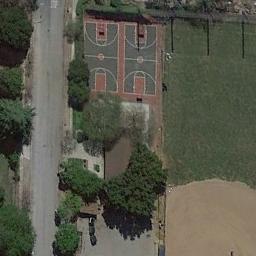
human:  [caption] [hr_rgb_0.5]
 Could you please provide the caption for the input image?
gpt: Two basketball courts next to a baseball diamond and a road beside .

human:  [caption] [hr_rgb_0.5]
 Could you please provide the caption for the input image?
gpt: There are two basketball courts surrounded by grass and trees with a road pass by .

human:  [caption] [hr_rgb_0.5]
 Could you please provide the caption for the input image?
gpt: Two basketball courts are between the road and a big lawn,With many trees nearby .

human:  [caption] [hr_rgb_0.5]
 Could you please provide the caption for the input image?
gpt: There are two basketball courts beside the green land .

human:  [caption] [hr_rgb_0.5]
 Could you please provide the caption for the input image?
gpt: The road is next to two basketball courts .